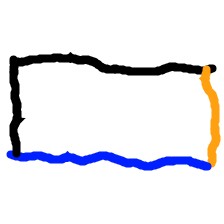
Shape: rectangle